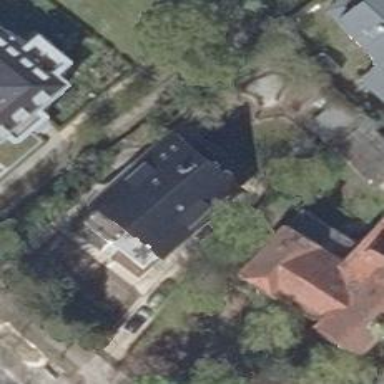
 made of roof tiles. The building is white with black roof."